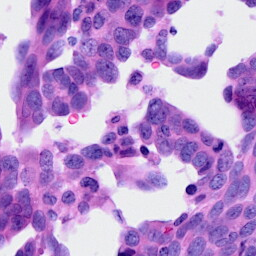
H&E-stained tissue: Ovarian